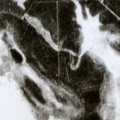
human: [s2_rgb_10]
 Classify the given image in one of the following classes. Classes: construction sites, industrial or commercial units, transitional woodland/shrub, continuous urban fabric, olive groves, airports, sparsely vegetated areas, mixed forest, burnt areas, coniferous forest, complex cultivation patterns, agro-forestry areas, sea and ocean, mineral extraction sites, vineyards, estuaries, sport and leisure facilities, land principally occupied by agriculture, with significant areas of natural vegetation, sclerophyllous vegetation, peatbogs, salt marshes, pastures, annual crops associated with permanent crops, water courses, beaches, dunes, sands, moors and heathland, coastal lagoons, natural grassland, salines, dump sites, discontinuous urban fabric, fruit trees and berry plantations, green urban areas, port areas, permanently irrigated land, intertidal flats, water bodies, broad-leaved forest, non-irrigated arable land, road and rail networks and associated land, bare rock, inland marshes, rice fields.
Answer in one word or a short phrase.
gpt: coniferous forest, transitional woodland/shrub, peatbogs